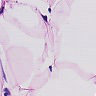
Metastatic tissue present: no